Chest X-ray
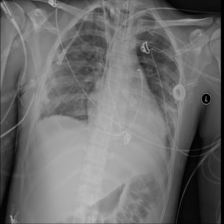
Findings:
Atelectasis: negative
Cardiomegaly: negative
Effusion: negative
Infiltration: negative
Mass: negative
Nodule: negative
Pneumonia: negative
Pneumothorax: negative
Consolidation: negative
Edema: negative
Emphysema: negative
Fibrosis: negative
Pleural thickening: negative
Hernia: negative